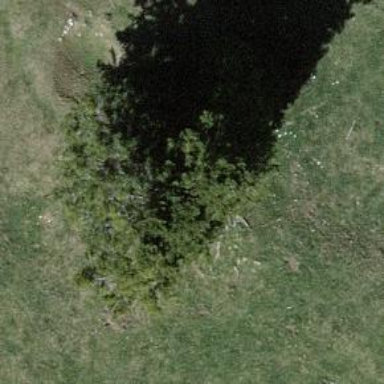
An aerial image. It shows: Deciduous tree with broadleaved leaves.